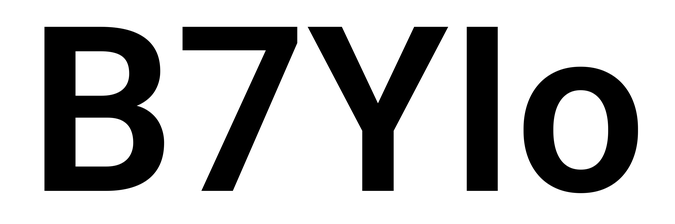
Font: Roboto_SemiBold